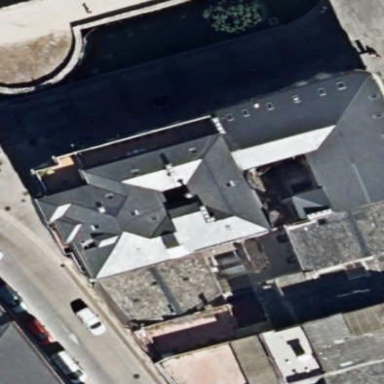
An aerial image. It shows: Part of building.